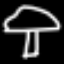
Label: mushroom